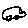
Label: car